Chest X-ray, AP view. Patient: 60 years old, sex M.
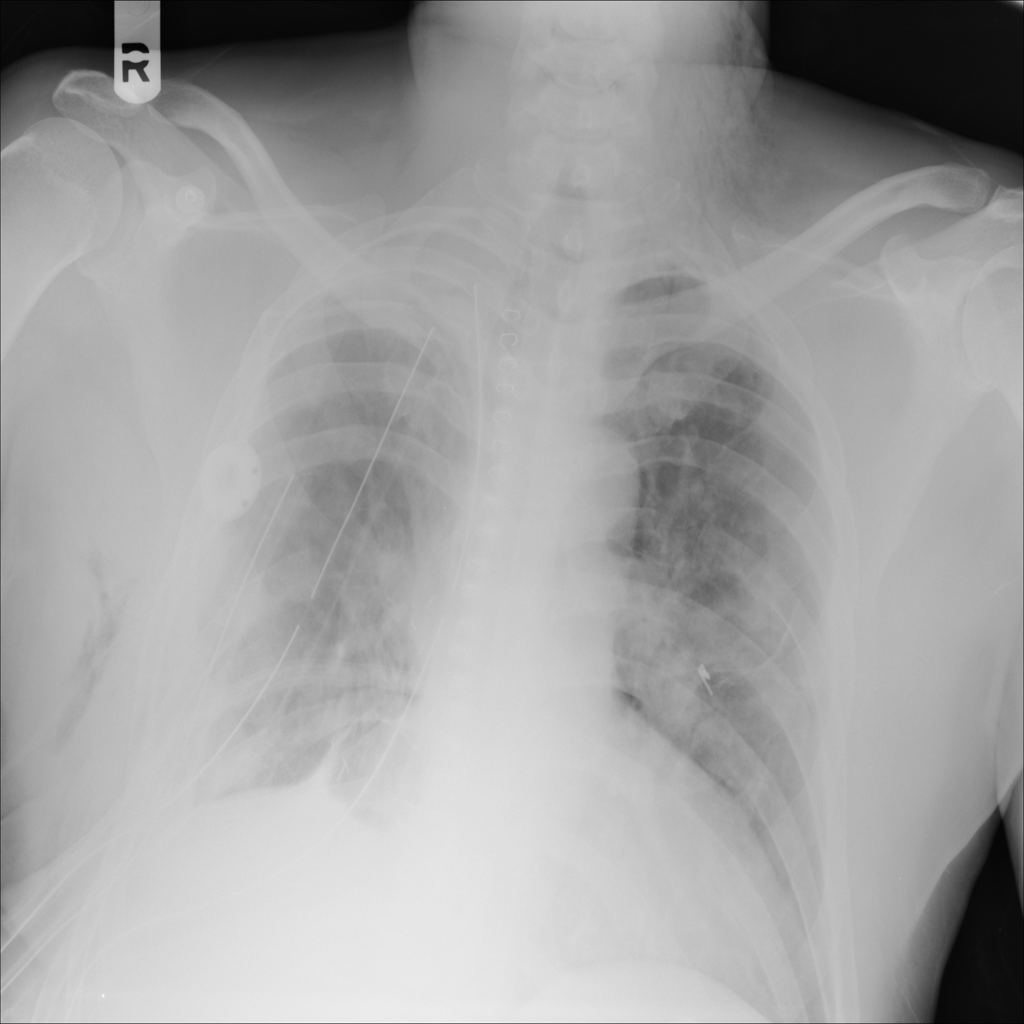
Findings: Atelectasis, Consolidation, Emphysema